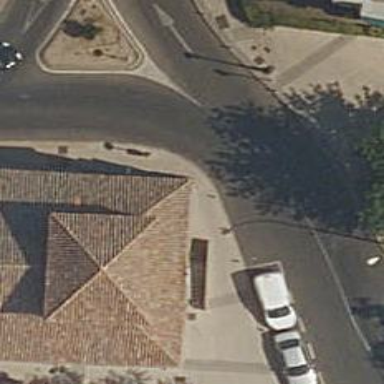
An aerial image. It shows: Bus stop with platform for public transport.